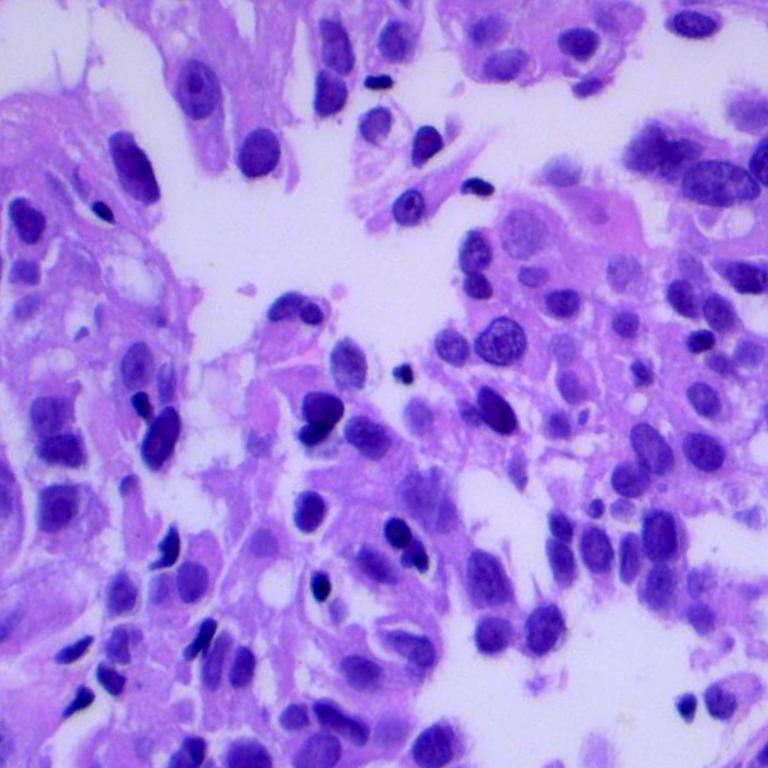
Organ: lung
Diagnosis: adenocarcinomas